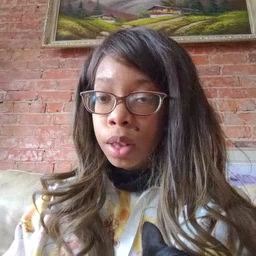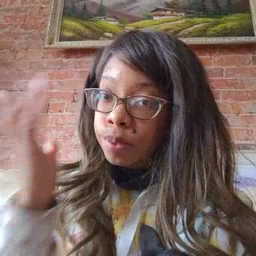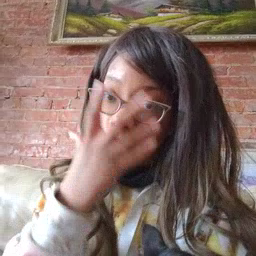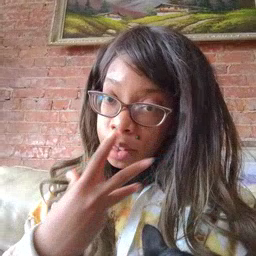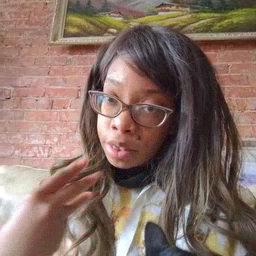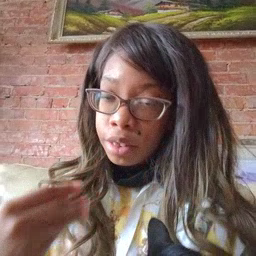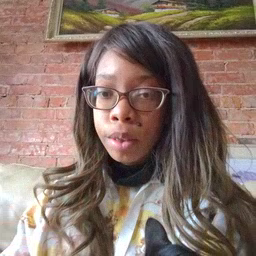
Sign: pretty